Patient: sex M, age 26
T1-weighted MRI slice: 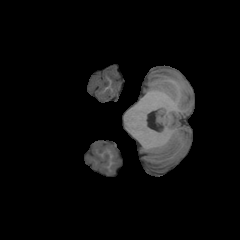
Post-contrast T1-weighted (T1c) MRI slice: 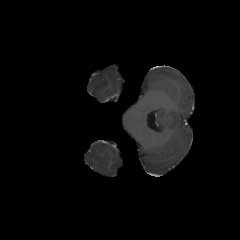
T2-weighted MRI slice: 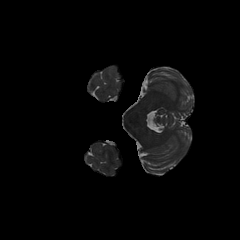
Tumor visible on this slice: no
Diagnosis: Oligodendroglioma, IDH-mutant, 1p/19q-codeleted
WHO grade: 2